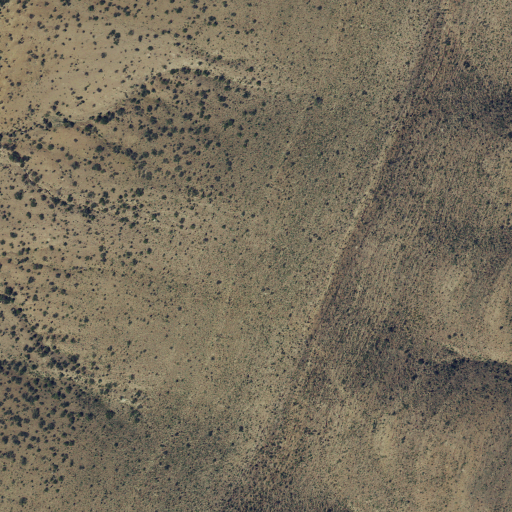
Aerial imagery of ridge(s) in Texas named Stillwell Mountain containing only shrub